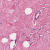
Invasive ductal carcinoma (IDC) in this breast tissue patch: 0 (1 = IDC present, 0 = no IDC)